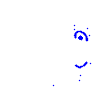
Particle: electron